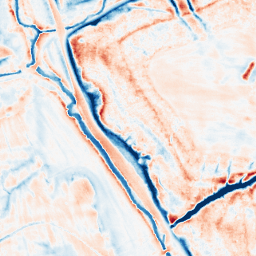
Category: classical
Decomposition family: gaussian_anisotropic
Decomposition parameters: sigma_x: 5
sigma_y: 5
Upsampling method: sinc_blackman
Upsampling parameters: scale: 4
kernel_size: 8
Upsampling scale: 4